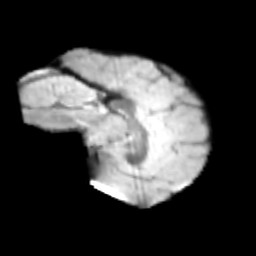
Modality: T2w
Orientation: sagittal
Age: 10
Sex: female
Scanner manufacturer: siemens
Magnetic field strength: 3 T
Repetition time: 3.8 s
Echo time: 0.07 s